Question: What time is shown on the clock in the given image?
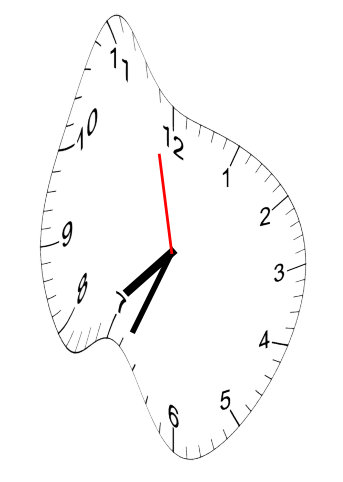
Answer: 07:33:58